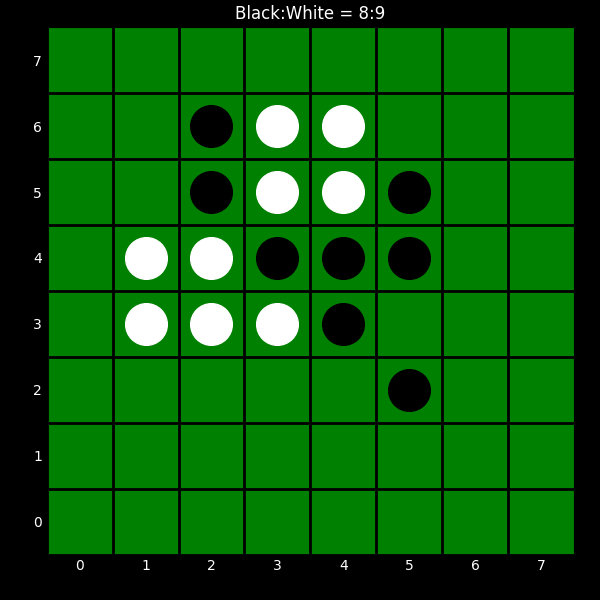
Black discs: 8
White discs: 9